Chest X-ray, AP view. Patient: 69 years old, sex M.
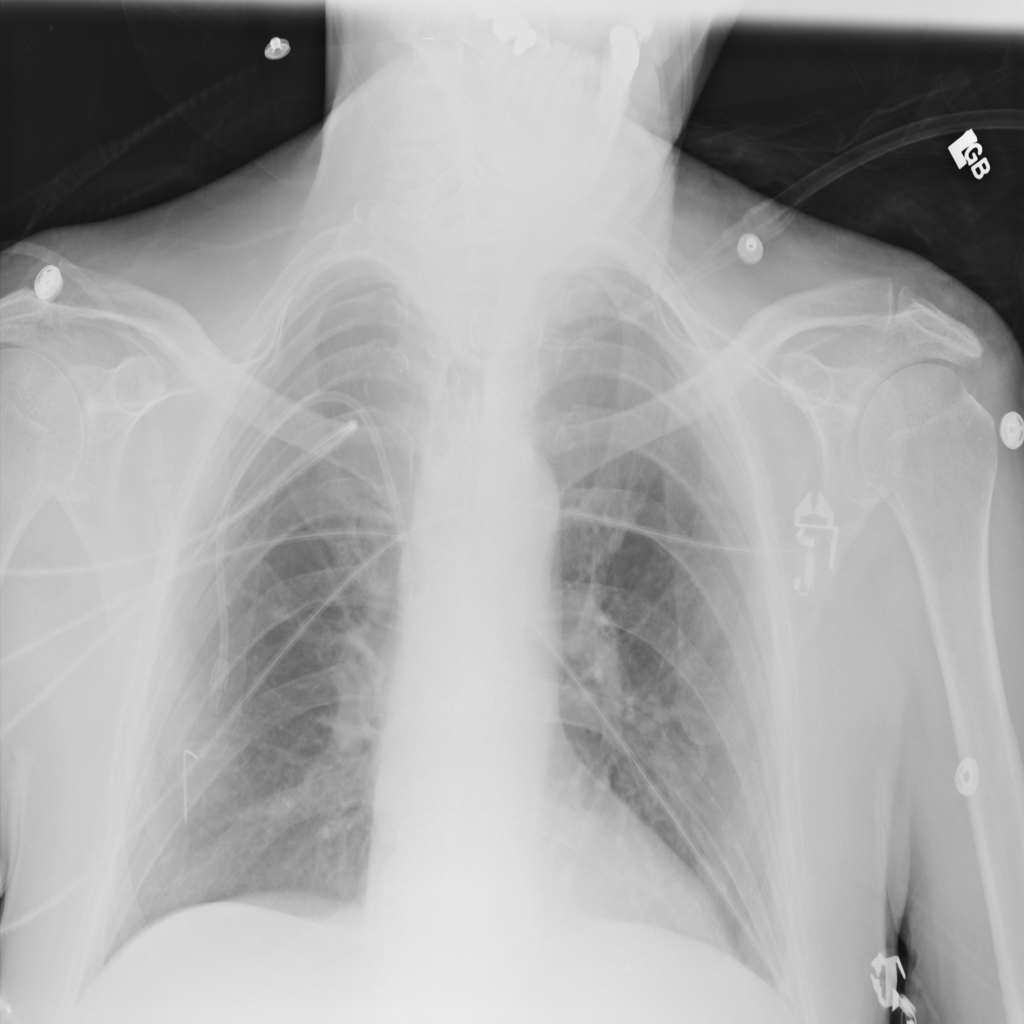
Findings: No Finding